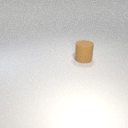
large brown rubber cylinder